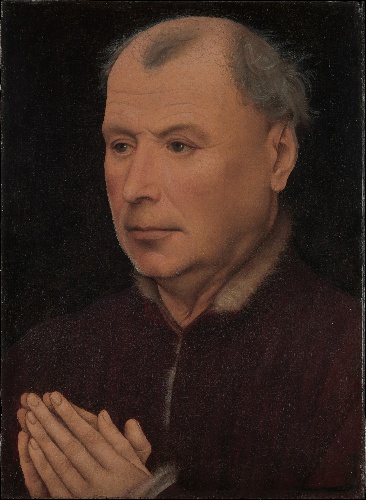
Title: Man in Prayer
Artist: Rogier van der Weyden
Artist bio: Netherlandish, Tournai ca. 1399–1464 Brussels
Date: ca. 1440
Object type: Painting
Classification: Paintings
Medium: Oil on wood
Dimensions: Overall 12 1/2 x 9 1/8 in. (31.8 x 23.2 cm); painted surface 12 1/2 x 9 in. (31.8 x 23 cm)
Department: European Paintings
Credit line: Bequest of Mary Stillman Harkness, 1950
Accession year: 1950
Repository: Metropolitan Museum of Art, New York, NY
Tags: Men|Portraits